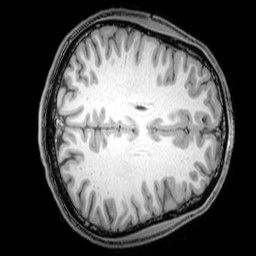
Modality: T1w
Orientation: axial
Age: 25
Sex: male
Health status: healthy
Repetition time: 0.081 s
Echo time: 0.037 s